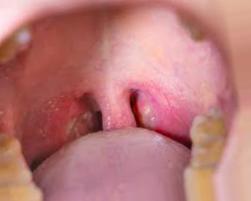
Condition: Mouth Ulcer